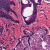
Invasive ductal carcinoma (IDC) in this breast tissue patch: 0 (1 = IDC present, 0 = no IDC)